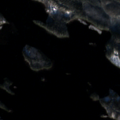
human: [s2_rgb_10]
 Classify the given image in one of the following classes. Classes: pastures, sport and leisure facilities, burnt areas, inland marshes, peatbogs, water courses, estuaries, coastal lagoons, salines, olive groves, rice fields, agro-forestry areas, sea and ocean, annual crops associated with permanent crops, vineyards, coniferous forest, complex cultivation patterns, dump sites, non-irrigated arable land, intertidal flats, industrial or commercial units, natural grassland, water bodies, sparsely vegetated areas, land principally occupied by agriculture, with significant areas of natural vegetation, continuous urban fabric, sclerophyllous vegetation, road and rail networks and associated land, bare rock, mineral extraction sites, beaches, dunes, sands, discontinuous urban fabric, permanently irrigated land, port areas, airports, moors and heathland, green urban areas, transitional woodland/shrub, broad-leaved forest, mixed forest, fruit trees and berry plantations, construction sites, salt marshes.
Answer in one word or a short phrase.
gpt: coniferous forest, mixed forest, water bodies